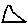
Label: triangle